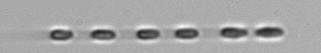
Label: Skeletonema